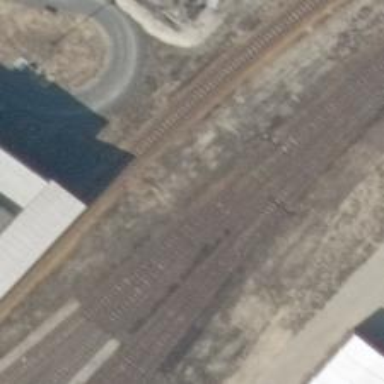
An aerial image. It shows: Railway switch.